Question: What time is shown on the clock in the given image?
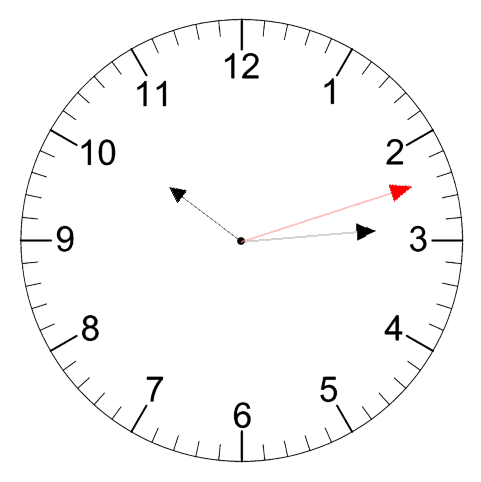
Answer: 10:14:12